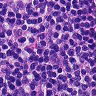
Metastatic tissue present: no